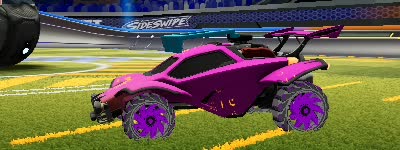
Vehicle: octane